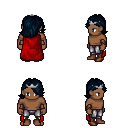
a pixel art fantasy rpg character, male body template, human, dark skin, red cape, metal pants, raven swoop hairstyle, silver tiara, cloth bracers, brown shoes, four views (front, back, left, right), 2x2 character sprite sheet, small pixel art, hard edges, no anti-aliasing